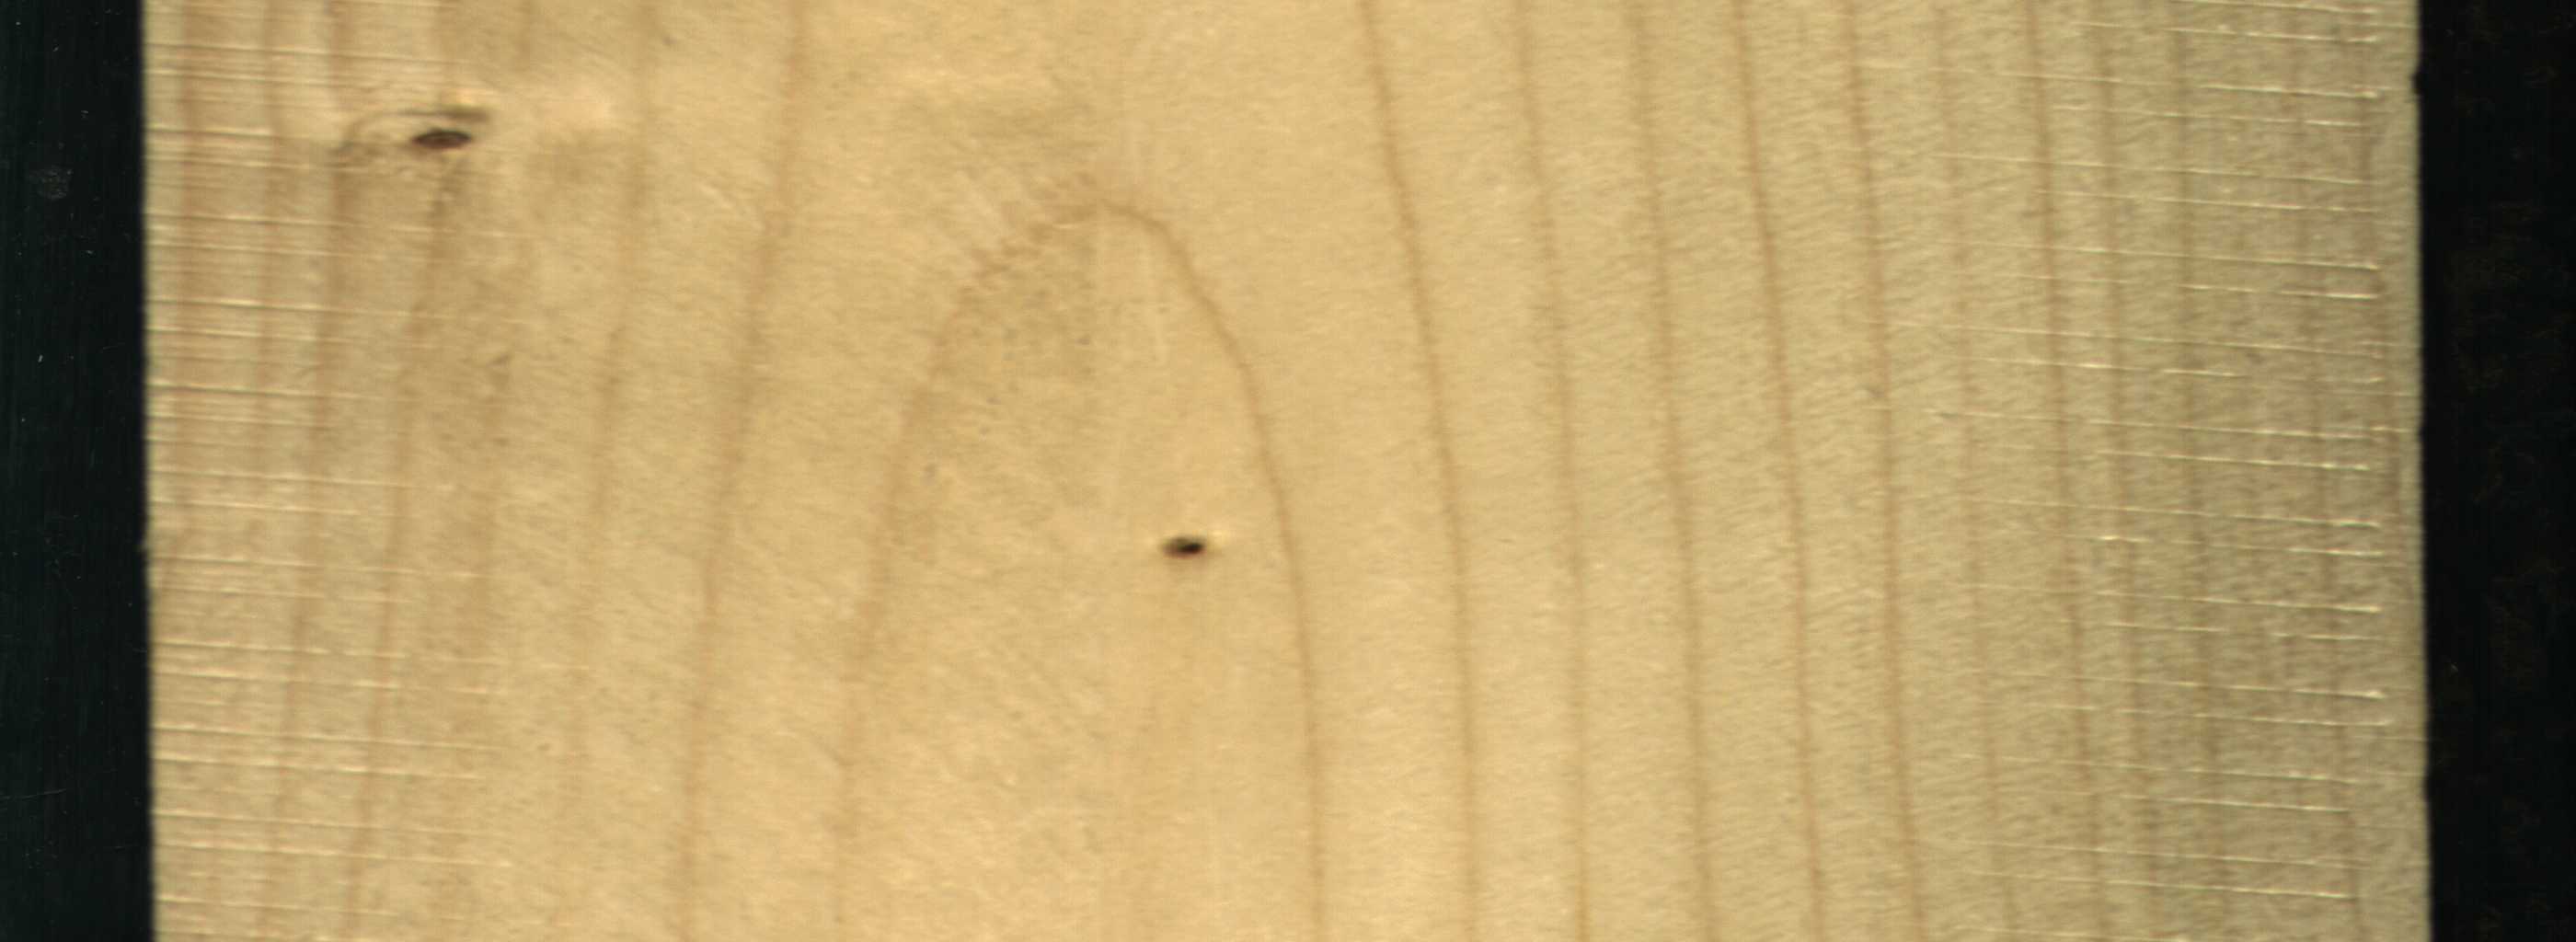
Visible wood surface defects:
Live_Knot
Live_Knot